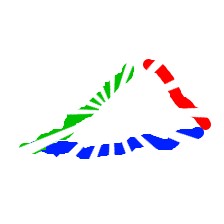
Shape: triangle